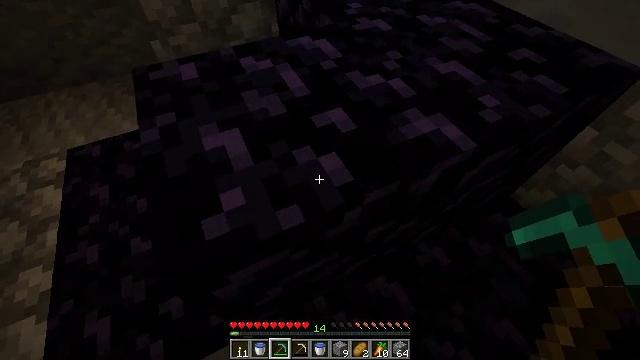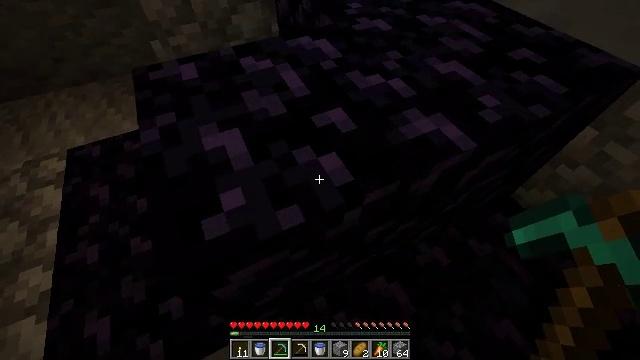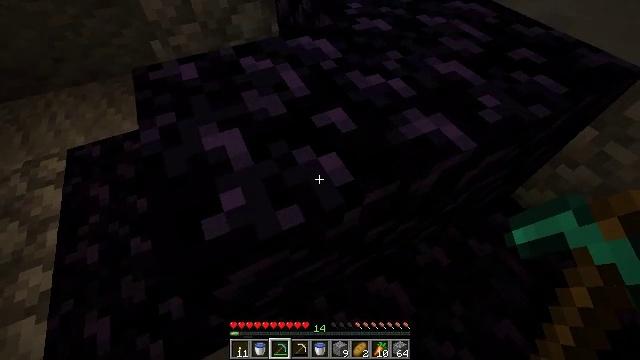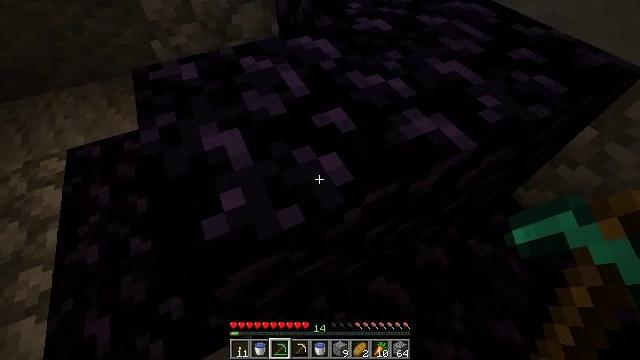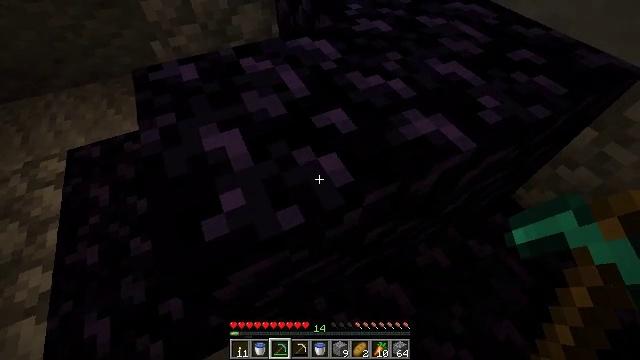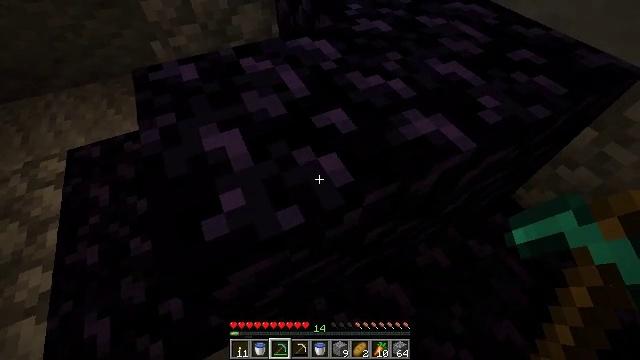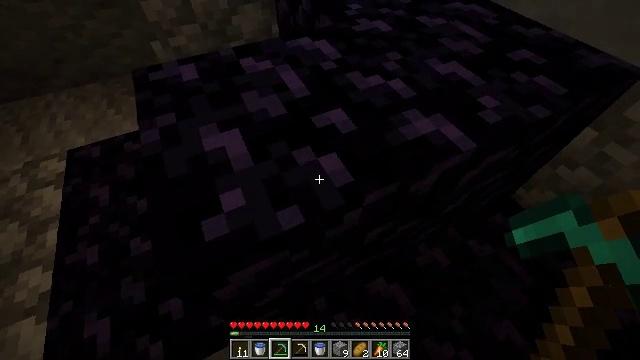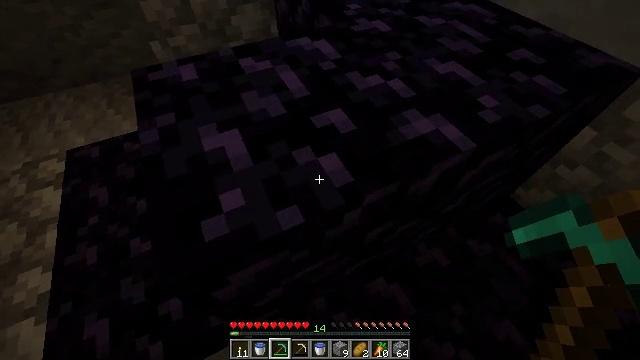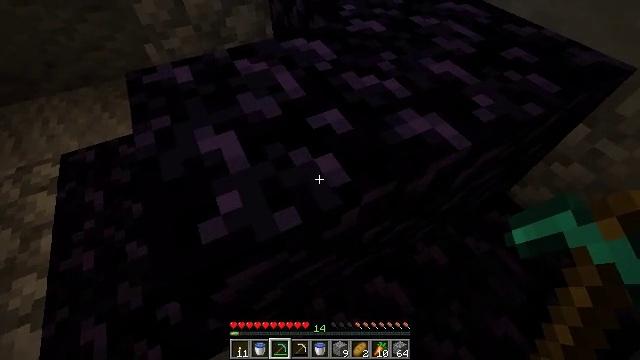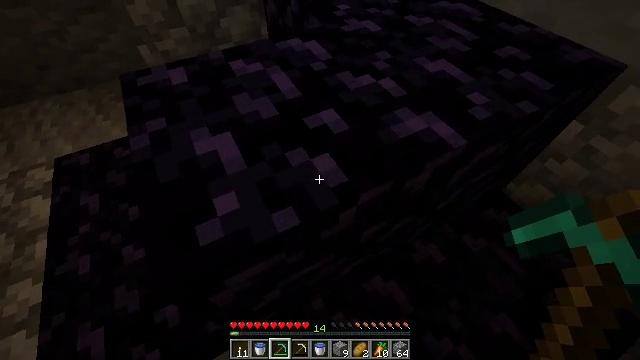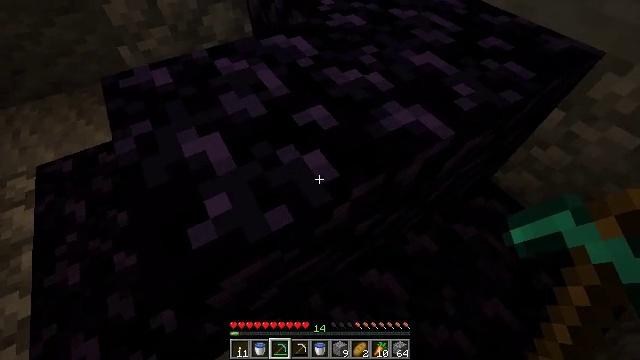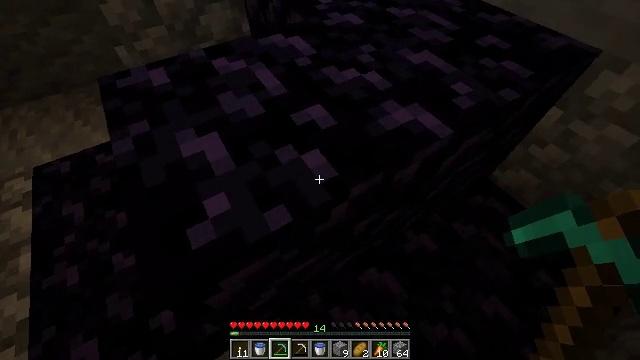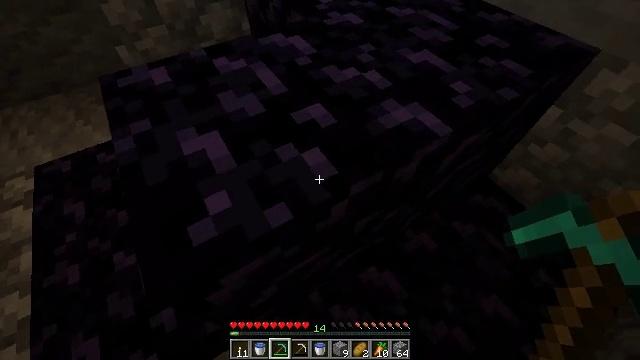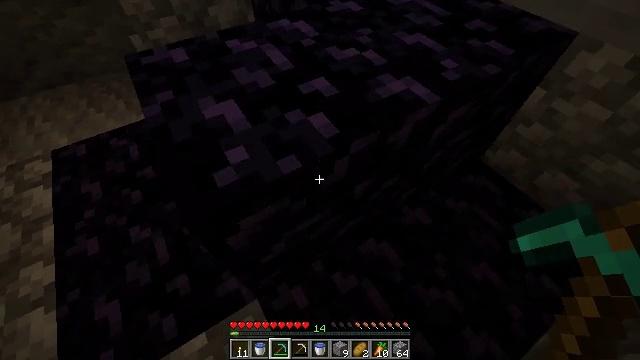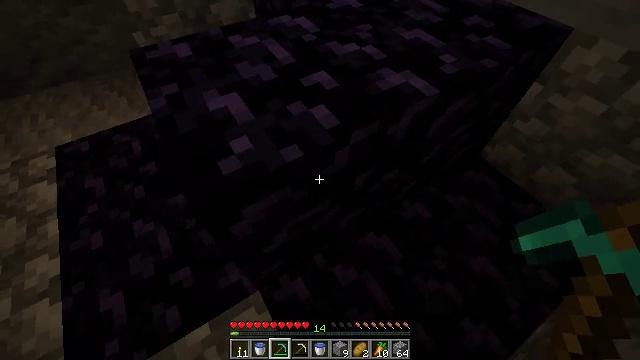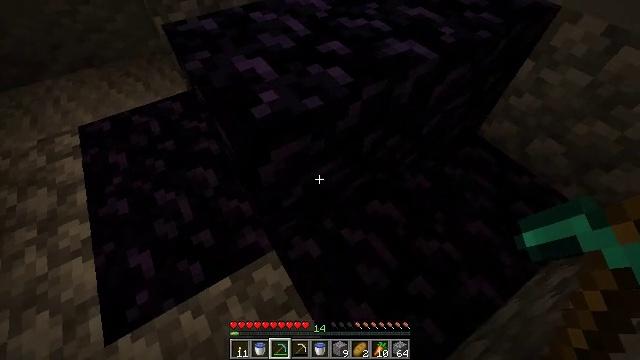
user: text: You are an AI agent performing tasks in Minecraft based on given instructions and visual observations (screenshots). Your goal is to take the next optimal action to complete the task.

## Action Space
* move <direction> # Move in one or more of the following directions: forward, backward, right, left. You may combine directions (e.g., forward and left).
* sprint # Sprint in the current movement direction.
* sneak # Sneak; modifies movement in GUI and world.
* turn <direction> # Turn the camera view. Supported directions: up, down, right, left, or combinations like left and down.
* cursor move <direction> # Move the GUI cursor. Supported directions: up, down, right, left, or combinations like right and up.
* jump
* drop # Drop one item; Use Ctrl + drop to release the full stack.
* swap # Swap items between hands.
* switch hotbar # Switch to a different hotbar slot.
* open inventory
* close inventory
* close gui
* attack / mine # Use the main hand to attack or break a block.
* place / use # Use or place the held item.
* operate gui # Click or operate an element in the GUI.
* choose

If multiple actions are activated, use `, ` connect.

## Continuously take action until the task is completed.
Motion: motion action
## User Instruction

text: Mine the obsidian block.
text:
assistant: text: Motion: no_op
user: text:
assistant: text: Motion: no_op
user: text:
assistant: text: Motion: no_op
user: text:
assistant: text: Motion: no_op
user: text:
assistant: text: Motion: no_op
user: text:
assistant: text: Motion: no_op
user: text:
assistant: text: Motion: no_op
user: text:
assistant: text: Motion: turn right
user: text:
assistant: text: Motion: turn right
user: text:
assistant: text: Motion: turn right
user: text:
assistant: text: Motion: no_op
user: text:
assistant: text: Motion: move back
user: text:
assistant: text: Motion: move back
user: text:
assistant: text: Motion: move back
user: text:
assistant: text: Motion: move back
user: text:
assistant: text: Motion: no_op
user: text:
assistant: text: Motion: no_op
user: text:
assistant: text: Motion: no_op
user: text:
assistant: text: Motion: turn up
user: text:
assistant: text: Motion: turn up
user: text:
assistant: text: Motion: turn up
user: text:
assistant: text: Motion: turn up
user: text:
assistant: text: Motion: turn up
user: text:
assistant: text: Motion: no_op
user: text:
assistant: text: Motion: no_op
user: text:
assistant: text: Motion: no_op
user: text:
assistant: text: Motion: no_op
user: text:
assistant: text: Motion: no_op
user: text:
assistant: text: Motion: no_op
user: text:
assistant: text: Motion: no_op